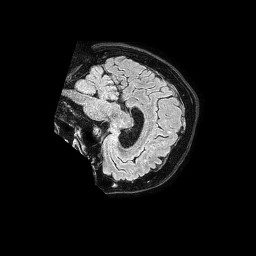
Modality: FLAIR
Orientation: sagittal
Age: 72
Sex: female
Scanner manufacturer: philips
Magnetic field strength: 1.5 T
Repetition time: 4.8 s
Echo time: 0.3 s